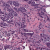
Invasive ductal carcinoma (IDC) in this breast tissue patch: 1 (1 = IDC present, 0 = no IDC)